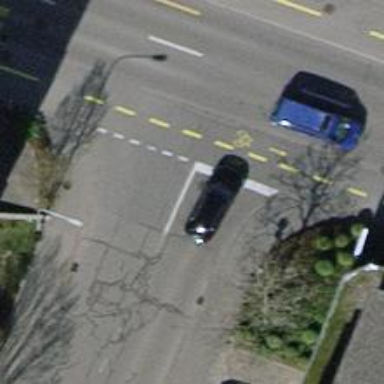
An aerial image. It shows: Unmarked road crossing.